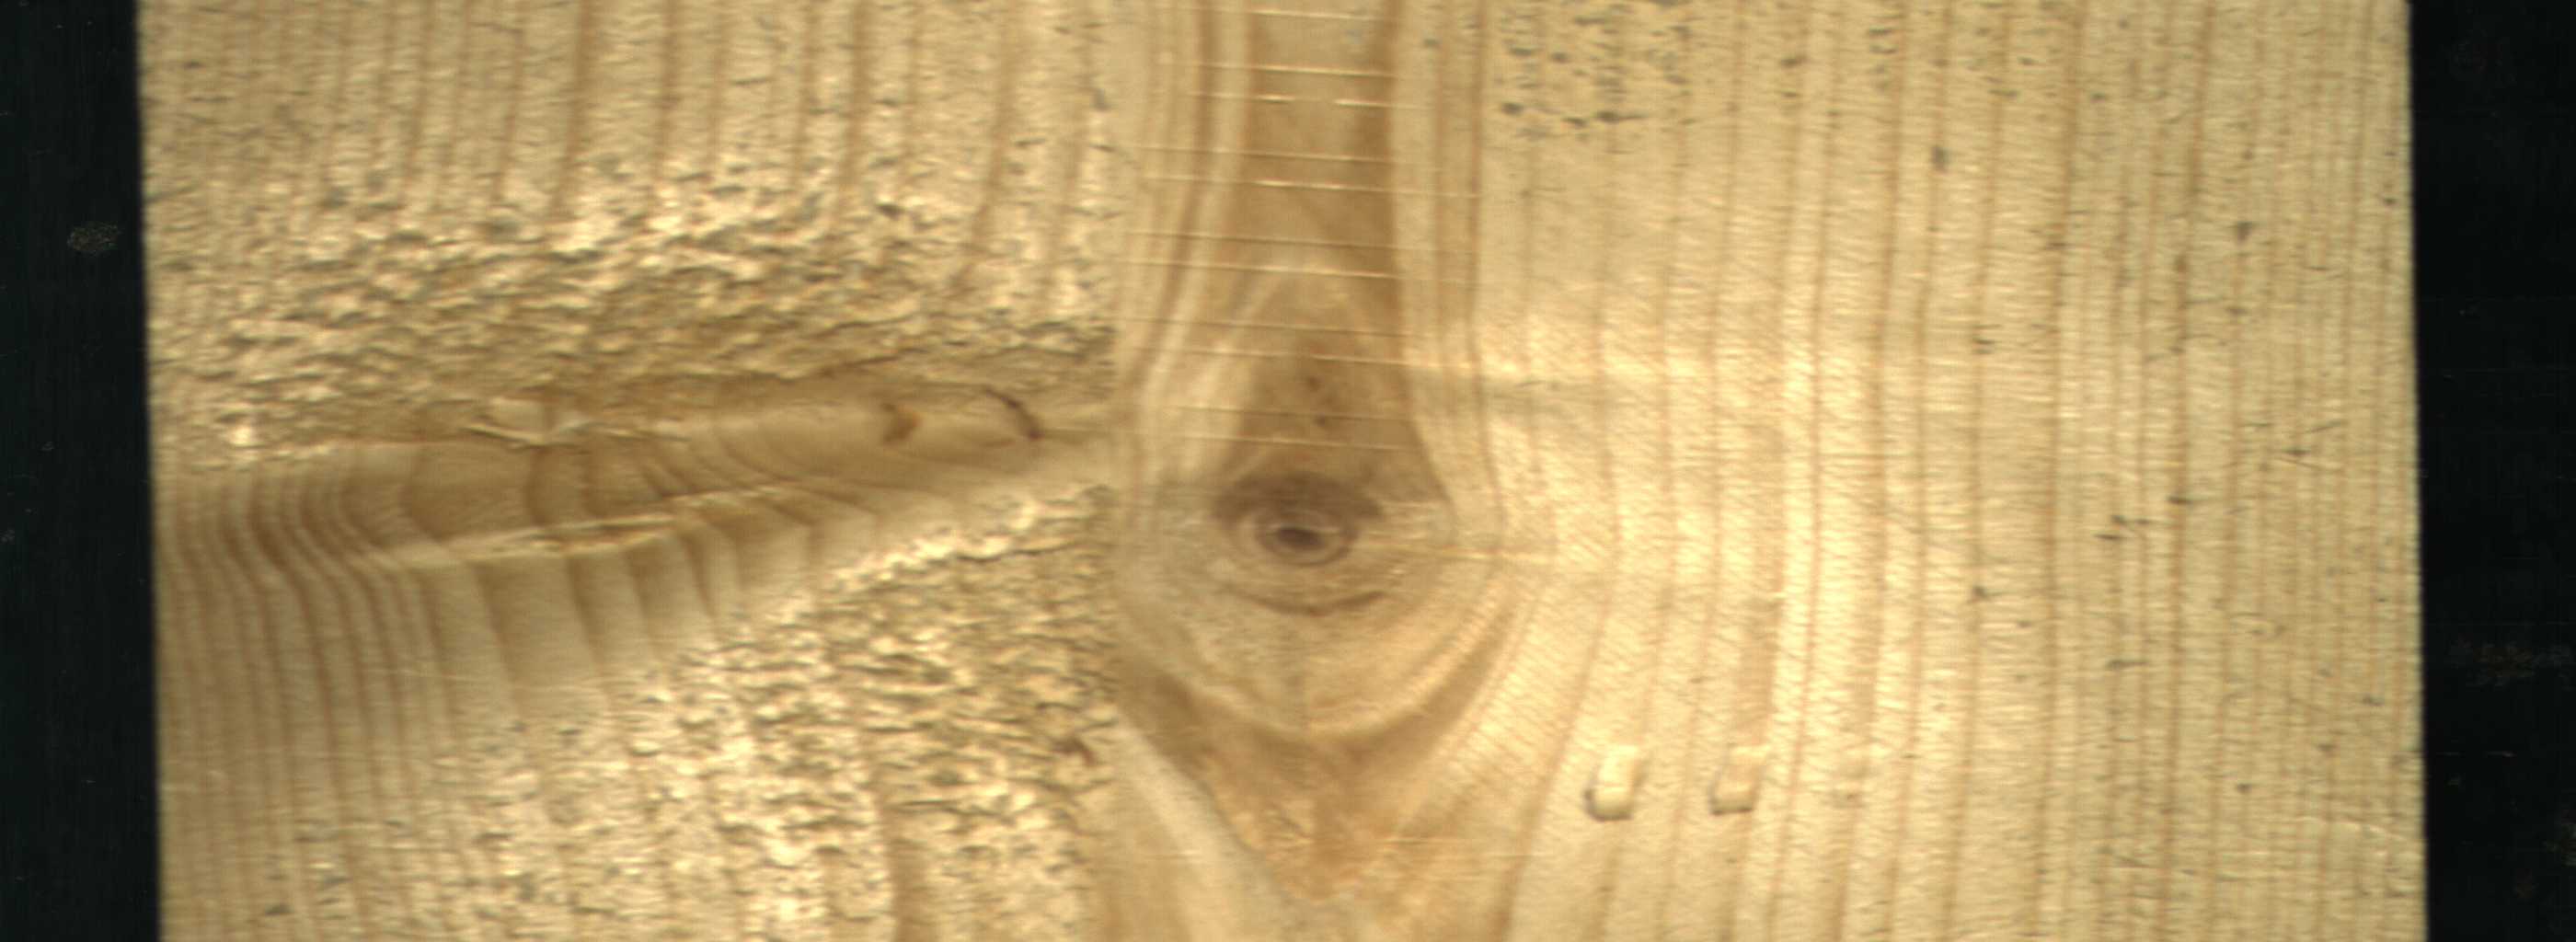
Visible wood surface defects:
Live_Knot